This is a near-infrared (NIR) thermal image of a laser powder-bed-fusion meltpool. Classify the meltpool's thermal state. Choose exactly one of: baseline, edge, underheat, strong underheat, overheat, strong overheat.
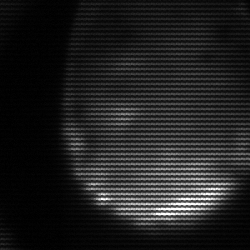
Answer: edge